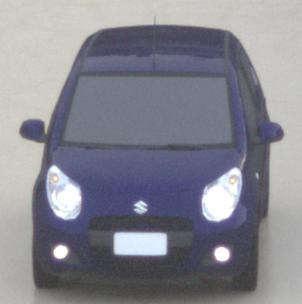
Make: Suzuki
Model: Alto 1.0
Detailed model: Alto (V)
Model produced from: 2011/02
Model produced until: 2011/03
Doors: 5
Color: blue
Road condition: wet road
Daytime: sunrise or sunset
Contrast: low contrast